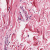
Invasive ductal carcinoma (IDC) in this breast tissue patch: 0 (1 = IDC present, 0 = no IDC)